Question: What is represents this diagram in Java code ?
Also, what about modifiers they are have default value
or this is dependes to language (Java - package, C++ - private ) ?
Now, I guess this and have no idea about meaning of {disjoint, complete}:
---
'''
class PaymentService {
private List<Payment>;
}
class Payment {
private int amount; // f.e. int
private PaymentService unnamedPaymentService;
private Customer unnamedCustomer;
}
class Customer {
private List<Payment>;
}
class MileagePayment extends Payment {
// and so on
}
'''
---

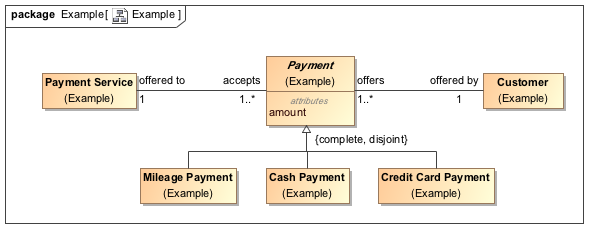
Answer: The diagram and java code match up reasonably well.
The diagram has no information about modifiers, there is nothing to suggest privacy or encapsulation of data.
{disjoint} means that it can only be one or the other. You cannot have an instance of Cash Payment that is also instance of a Mileage Payment for example. I wouldn't worry too much about it in terms of reverse engineering.